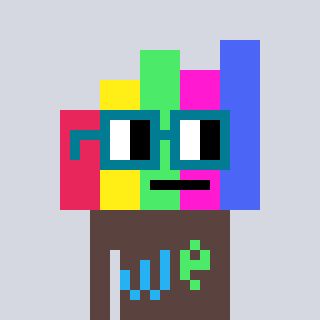
a pixel art character with square dark green glasses, a bar chart-shaped head and a darkbrown-colored body on a cool background